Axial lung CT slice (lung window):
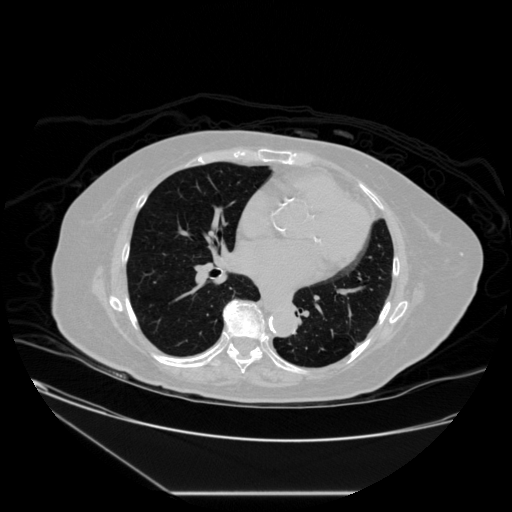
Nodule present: no